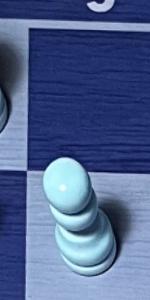
Label: Pawn_White